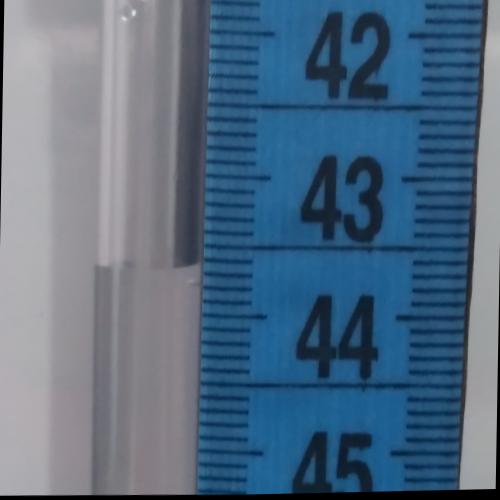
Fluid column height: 43.6 cm